Field crop: tomato
Growth stage: 1
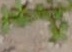
Species: portulaca